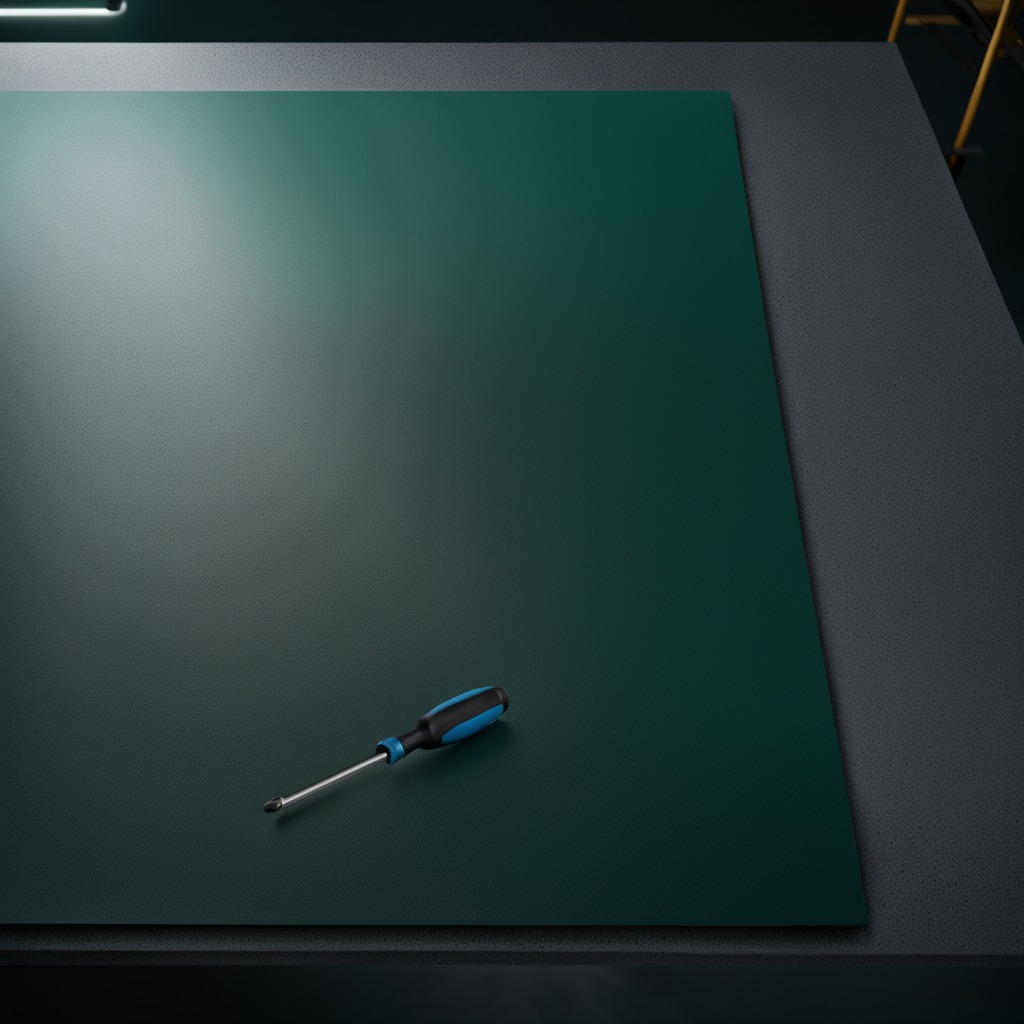
A screwdriver lying on a clean granite tabletop